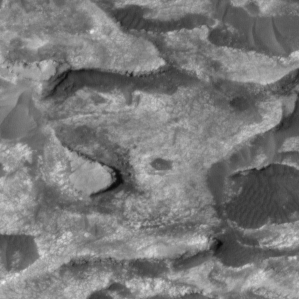
Label: non_frost